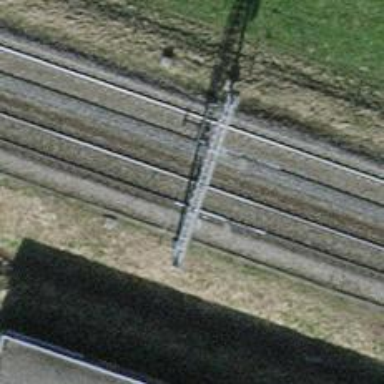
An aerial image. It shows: Railway milestone.